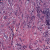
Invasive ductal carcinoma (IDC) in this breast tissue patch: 1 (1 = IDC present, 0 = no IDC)